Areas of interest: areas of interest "Scenic Spot"
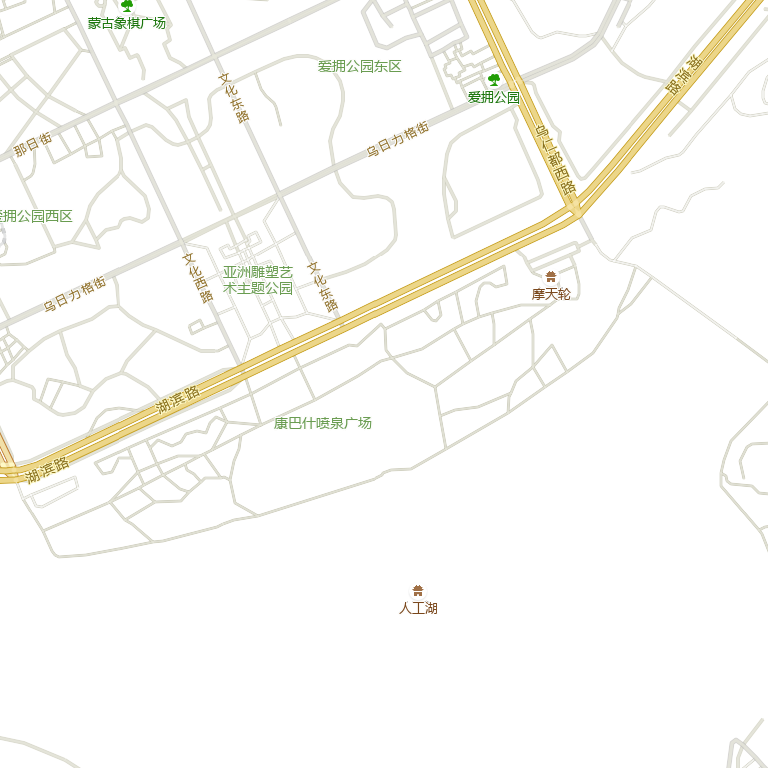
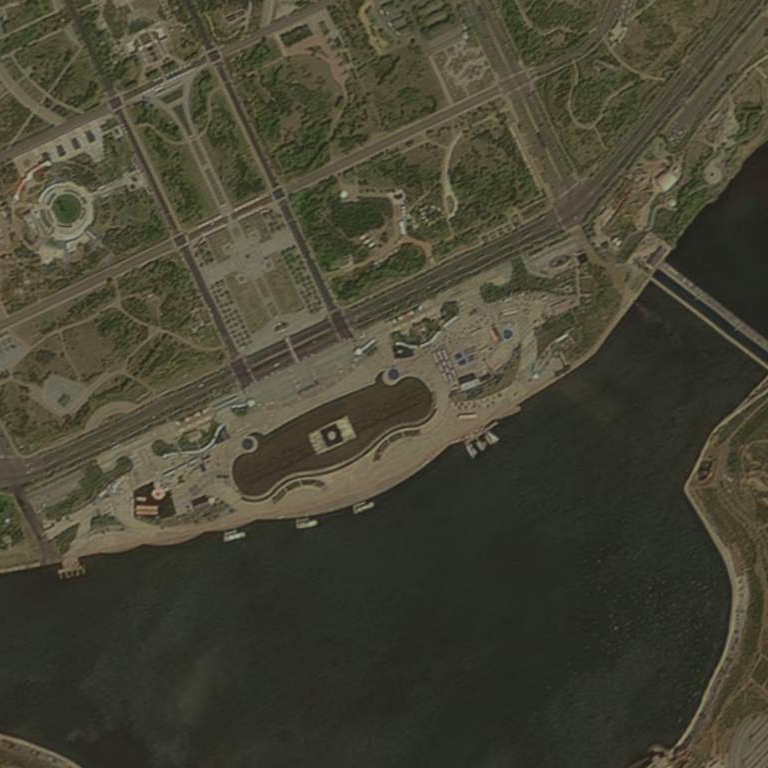